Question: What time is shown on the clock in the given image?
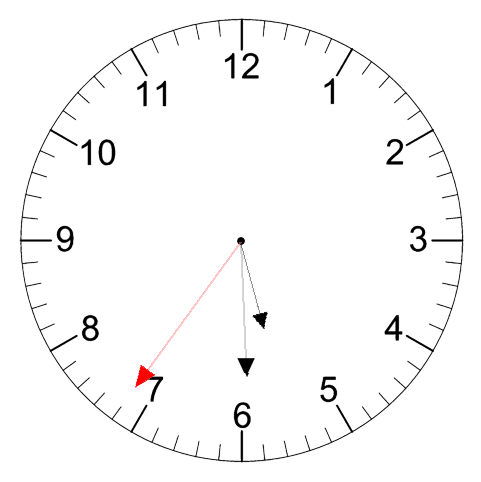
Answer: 05:29:36